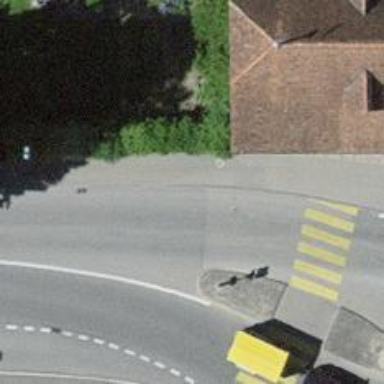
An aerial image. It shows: Street cabinet of man-made origin.